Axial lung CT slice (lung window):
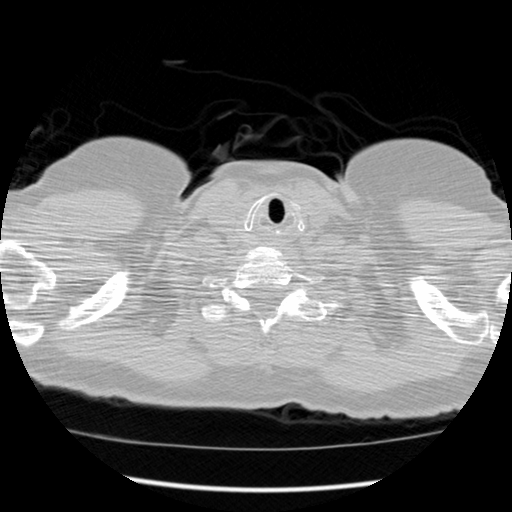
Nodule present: no